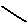
Label: line